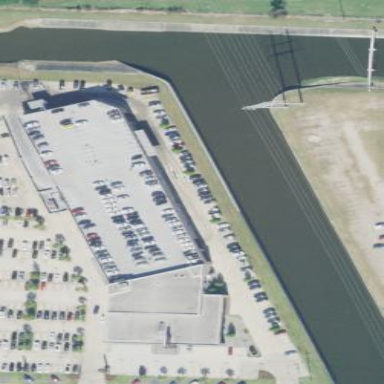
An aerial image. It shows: Car shop.